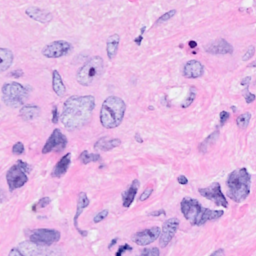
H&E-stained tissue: Breast